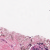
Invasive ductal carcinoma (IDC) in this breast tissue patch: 0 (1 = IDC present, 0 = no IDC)